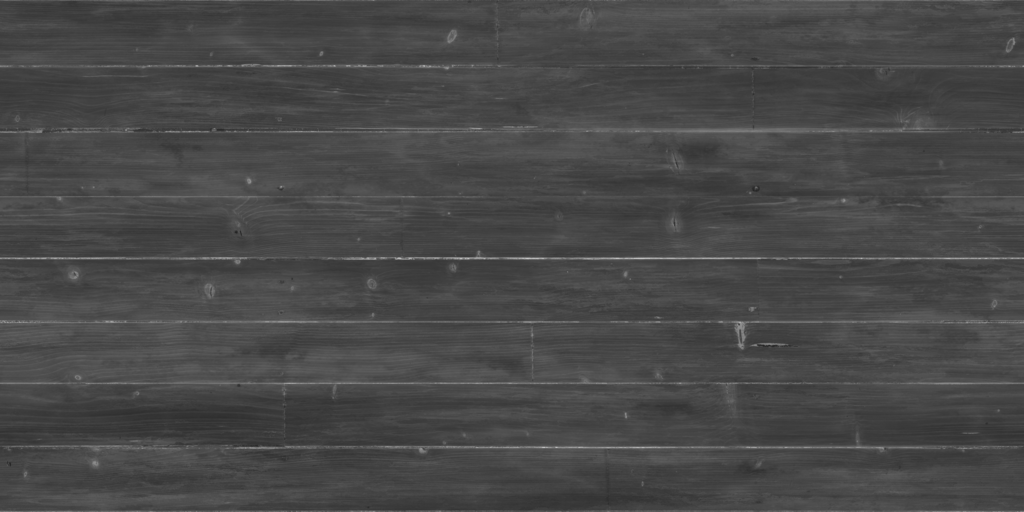
Texture map type: Roughness